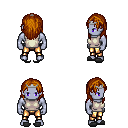
a pixel art fantasy rpg character, male body template, dark elf, purple skin, white sleeveless shirt, gold greaves, brunette long hairstyle, silver tiara, gray slippers, four views (front, back, left, right), 2x2 character sprite sheet, small pixel art, hard edges, no anti-aliasing